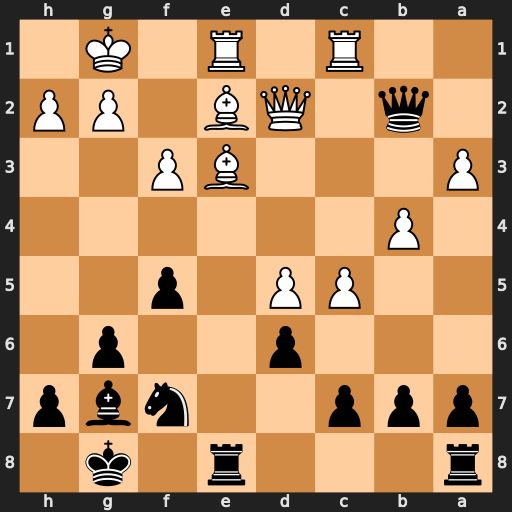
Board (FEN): r3r1k1/ppp2nbp/3p2p1/2PP1p2/1P6/P3BP2/1q1QB1PP/2R1R1K1
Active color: b
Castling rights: -
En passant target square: -
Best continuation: Rxe3 Qxe3 Bd4 Qxd4 Qxd4+